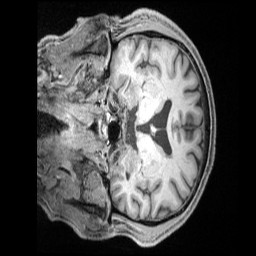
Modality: T1w
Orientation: coronal
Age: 68
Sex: male
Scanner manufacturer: siemens
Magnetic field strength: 3 T
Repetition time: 2.5 s
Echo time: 0.00222 s